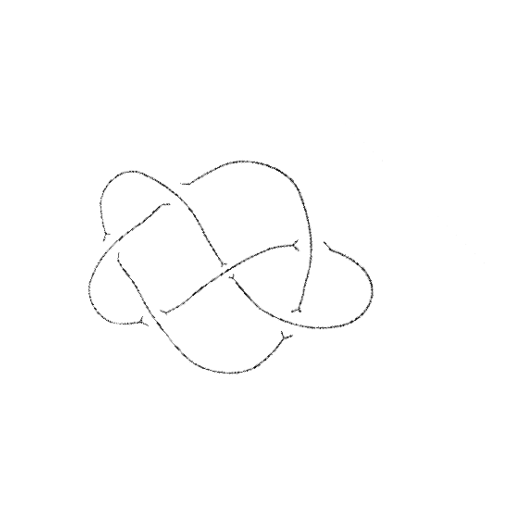
Crossing number: 6